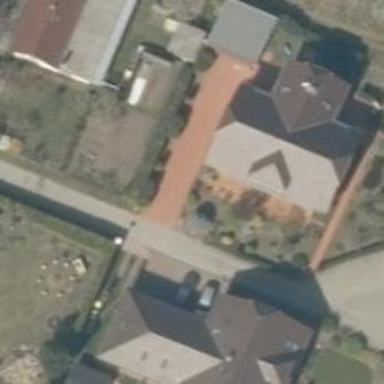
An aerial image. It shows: Residential building.